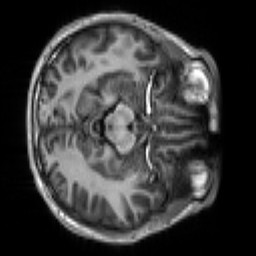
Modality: T1w
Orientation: axial
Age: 19
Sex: male
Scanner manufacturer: siemens
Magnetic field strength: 3 T
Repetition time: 2.3 s
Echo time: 0.00267 s